A 2-D grayscale encoding of one vibration snapshot from a rotor kit is shown. Diagnose the rotating machine from this image, choosing from: normal, misalignment, unbalance, looseness.
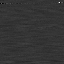
Answer: misalignment